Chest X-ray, AP view. Patient: 55 years old, sex M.
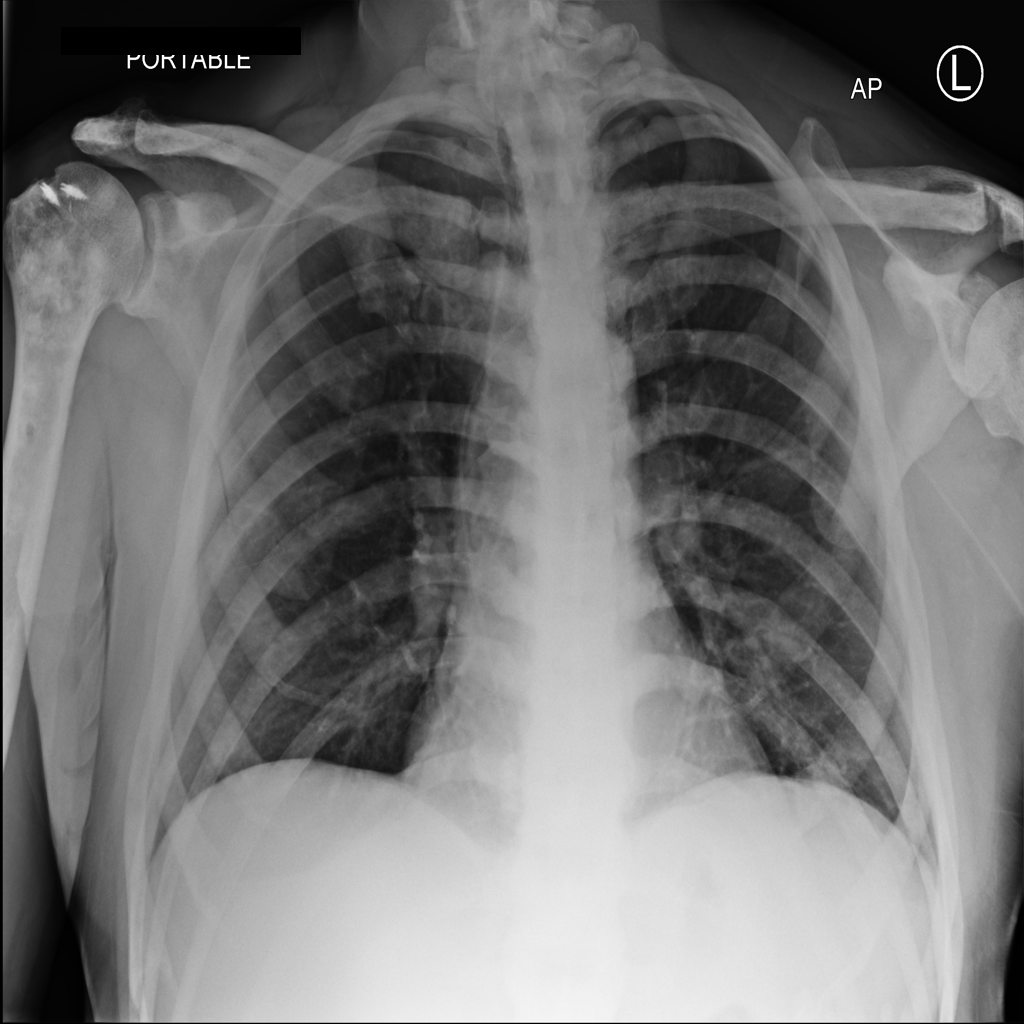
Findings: No Finding